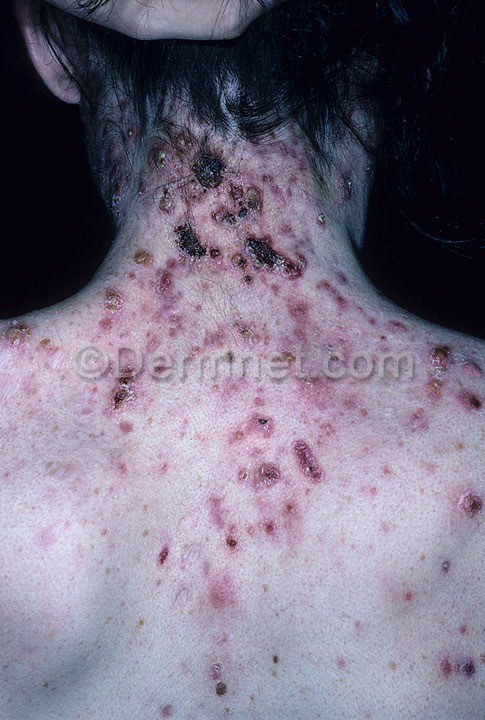
Disease: Acne and Rosacea Photos